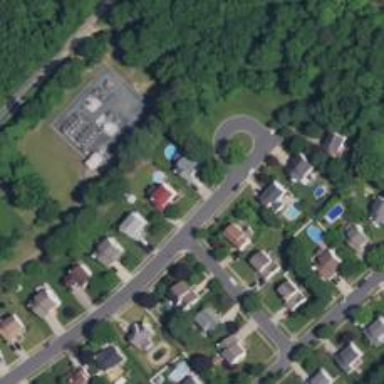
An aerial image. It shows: Neighborhood.